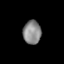
Tissue: lung
Cell type: Epithelial cells
Senescence score: 0.6925
Nuclear area (px): 413
Mean DAPI intensity: 137.225